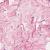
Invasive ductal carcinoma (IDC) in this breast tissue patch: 0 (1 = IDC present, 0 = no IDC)